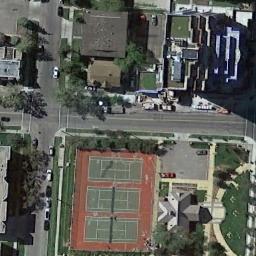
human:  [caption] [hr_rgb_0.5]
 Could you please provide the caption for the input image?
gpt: Neatly arranged tennis courts and residential areas are one road away .

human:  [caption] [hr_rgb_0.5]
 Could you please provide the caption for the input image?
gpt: The tennis court is on the grass next to some buildings and roads .

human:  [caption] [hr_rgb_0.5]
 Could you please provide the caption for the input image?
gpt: There are two tennis courts on the rectangular playground .

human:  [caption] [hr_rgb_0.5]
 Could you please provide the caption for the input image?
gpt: Many buildings are beside the tennis courts .

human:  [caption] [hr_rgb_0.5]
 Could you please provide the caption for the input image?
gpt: There are some buildings and green trees around the tennis courts .